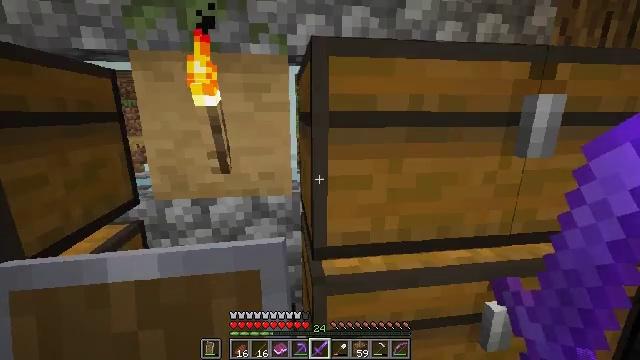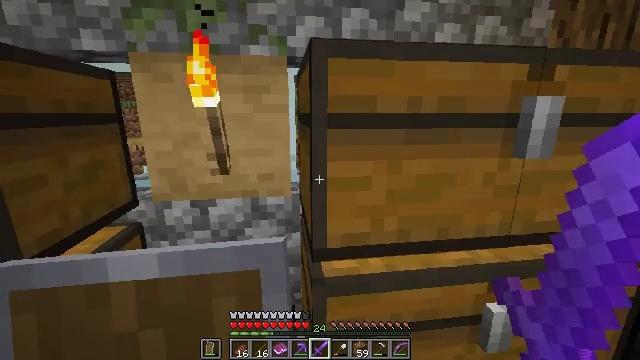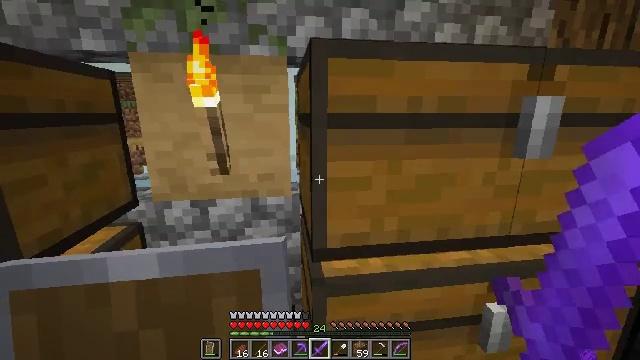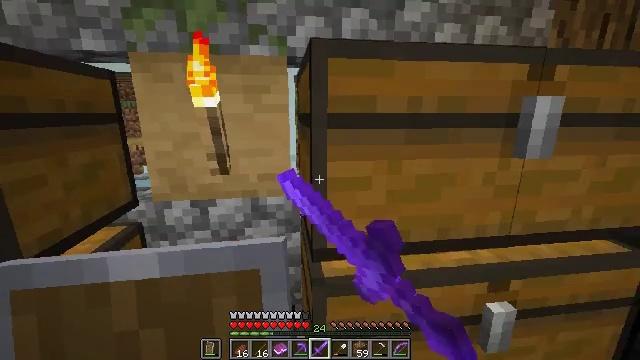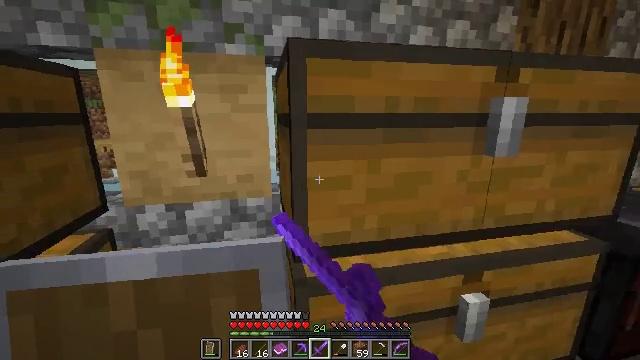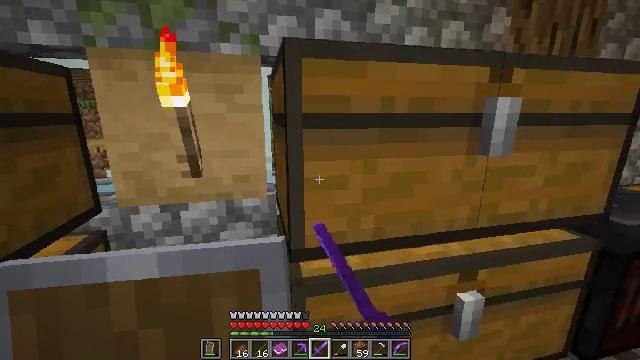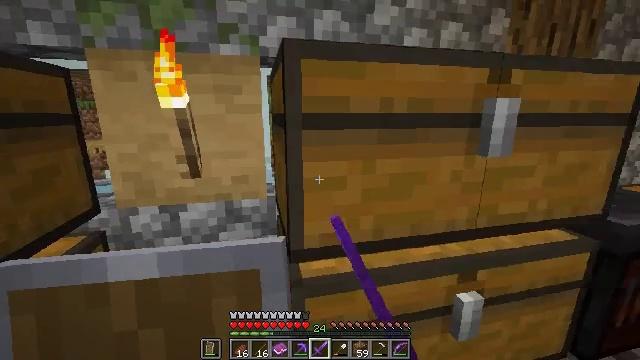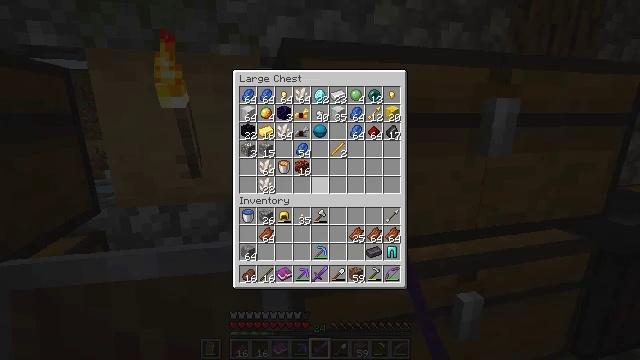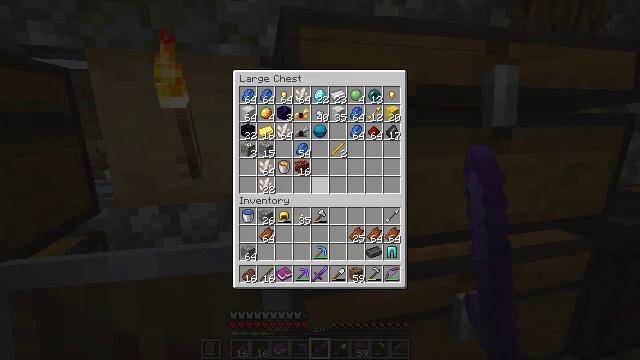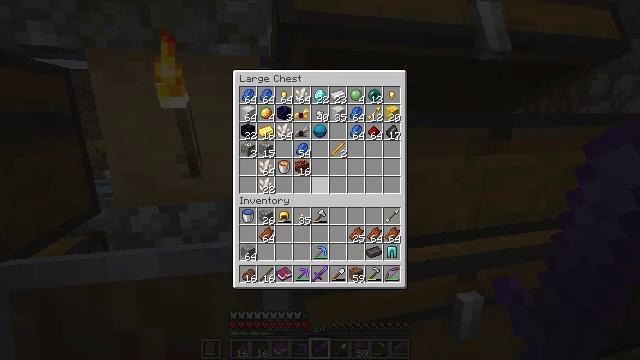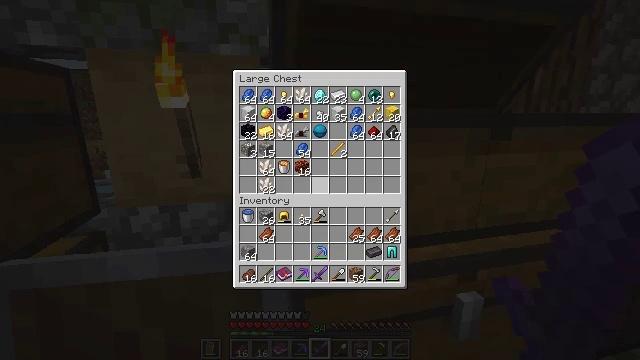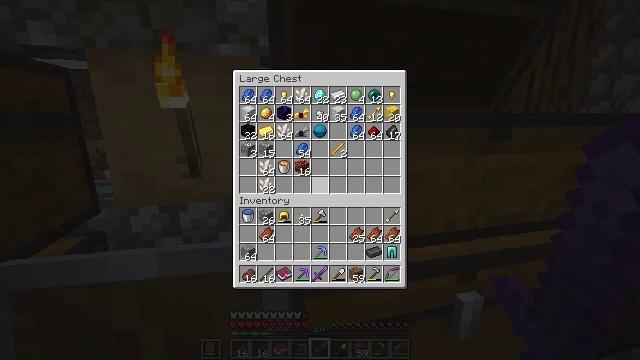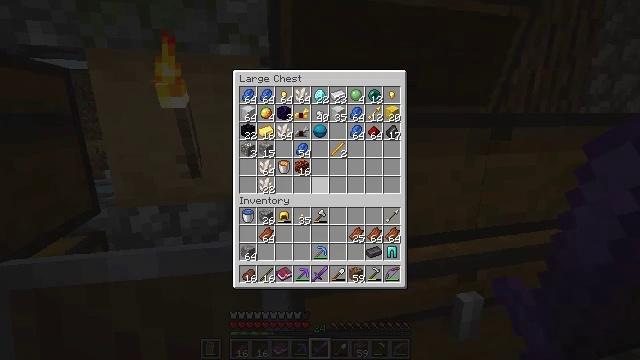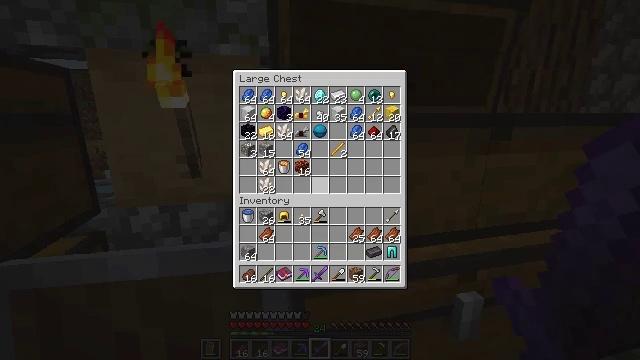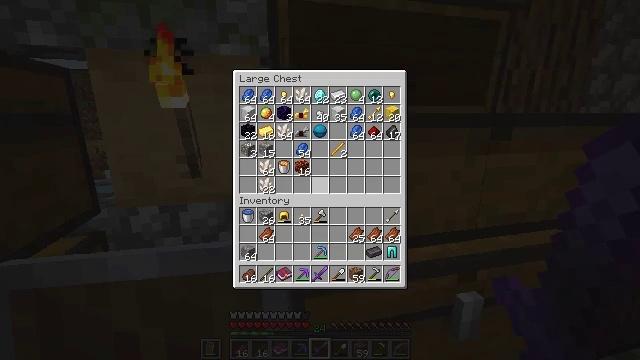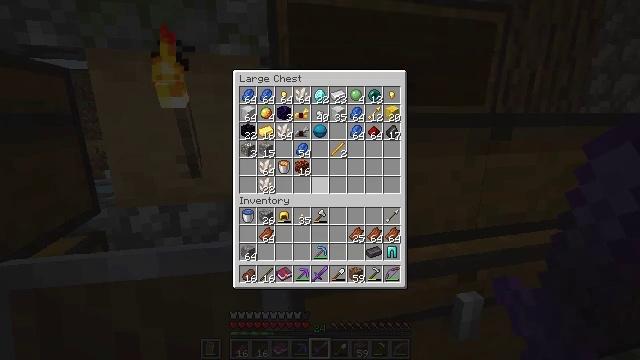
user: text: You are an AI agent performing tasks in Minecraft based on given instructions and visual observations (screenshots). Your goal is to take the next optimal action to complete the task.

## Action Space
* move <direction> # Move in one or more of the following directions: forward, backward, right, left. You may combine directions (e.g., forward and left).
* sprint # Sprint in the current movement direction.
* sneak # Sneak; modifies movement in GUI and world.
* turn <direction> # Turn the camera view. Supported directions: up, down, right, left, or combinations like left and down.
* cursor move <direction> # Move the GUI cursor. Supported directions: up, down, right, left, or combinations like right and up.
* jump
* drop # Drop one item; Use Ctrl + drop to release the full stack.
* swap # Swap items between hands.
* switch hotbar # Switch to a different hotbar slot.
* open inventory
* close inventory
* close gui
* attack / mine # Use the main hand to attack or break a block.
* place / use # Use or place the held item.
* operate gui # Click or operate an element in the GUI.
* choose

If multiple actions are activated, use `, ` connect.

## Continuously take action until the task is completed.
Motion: motion action
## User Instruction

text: Combine netherite ingot with diamond leggings to get netherite leggings.
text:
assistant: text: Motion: no_op
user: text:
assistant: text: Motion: use / place
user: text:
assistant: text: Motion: use / place
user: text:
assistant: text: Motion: turn right
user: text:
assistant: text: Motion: no_op
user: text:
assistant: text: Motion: no_op
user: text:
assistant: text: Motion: no_op
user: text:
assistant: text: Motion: no_op
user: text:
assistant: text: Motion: no_op
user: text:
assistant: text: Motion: no_op
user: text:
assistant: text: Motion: no_op
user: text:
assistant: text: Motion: no_op
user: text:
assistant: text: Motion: no_op
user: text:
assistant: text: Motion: no_op
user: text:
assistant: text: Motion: no_op
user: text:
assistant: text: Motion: no_op
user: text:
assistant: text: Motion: no_op
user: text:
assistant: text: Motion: no_op
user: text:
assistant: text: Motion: no_op
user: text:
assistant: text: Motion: close inventory
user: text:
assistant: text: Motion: close inventory
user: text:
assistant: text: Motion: close inventory
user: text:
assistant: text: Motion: no_op
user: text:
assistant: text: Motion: no_op
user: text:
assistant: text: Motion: no_op
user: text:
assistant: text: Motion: turn right and down
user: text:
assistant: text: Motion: turn right and down
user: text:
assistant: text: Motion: turn right and down
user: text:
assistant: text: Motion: turn right and down
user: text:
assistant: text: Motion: no_op